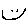
Label: smiley face